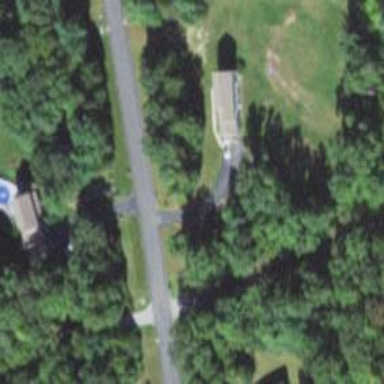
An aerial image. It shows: Residential driveway designated as service road.